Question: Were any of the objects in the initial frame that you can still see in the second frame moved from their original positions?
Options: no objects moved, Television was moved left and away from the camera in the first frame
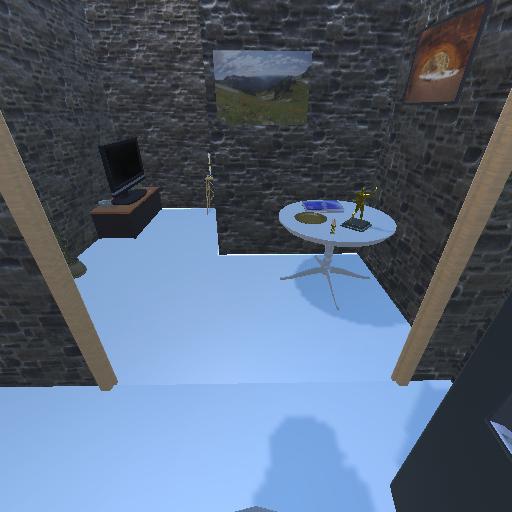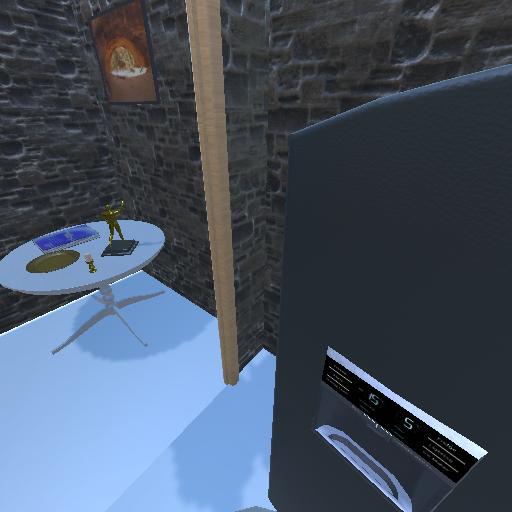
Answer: no objects moved